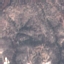
Land use / land cover: HerbaceousVegetation